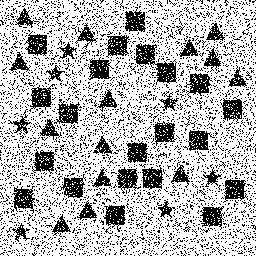
Squares: 21
Triangles: 14
Stars: 7
Total shapes: 42